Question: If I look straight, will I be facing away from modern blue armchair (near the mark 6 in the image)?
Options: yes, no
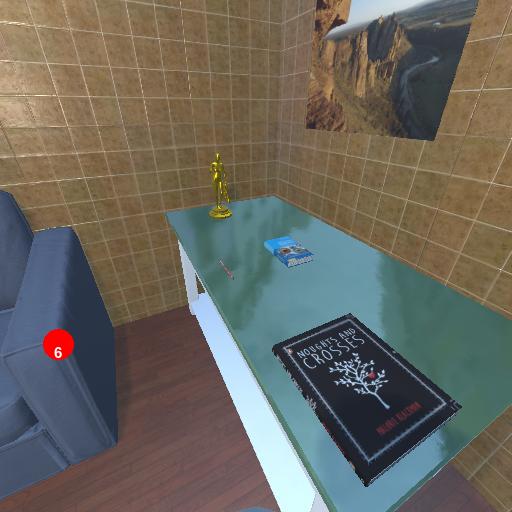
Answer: yes